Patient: sex M, age 50
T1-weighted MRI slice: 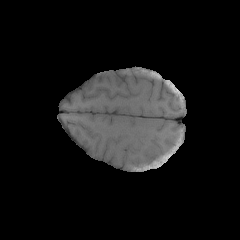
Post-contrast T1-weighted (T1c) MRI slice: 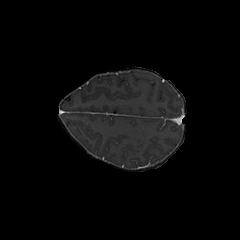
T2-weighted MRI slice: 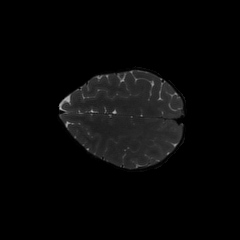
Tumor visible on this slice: no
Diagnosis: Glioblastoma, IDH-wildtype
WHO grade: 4